Question: I want to update my database on click of my checkbox

But I have no idea how I can capture the item no. of my item list by clicking the checkbox.
Here is my code:
'''
@Override
protected void onCreate(Bundle savedInstanceState) {
super.onCreate(savedInstanceState);
setContentView(R.layout.activity_bucket_item);
int value = getIntent().getExtras().getInt("bucketno");
DatabaseHandler myDbHelper = new DatabaseHandler(this);
BucketItem[] bucketItems = myDbHelper.getAllContacts(value);
BucketItemAdapter adapter = new BucketItemAdapter(this, R.layout.row_item, bucketItems);
listView2 = getListView();
View header = (View) getLayoutInflater().inflate(R.layout.row_header, null);
listView2.addHeaderView(header);
listView2.setAdapter(adapter);
'''
}
activity_bucket_item.xml
'''
<LinearLayout xmlns:android="http://schemas.android.com/apk/res/android"
android:orientation="vertical"
android:layout_width="fill_parent"
android:layout_height="fill_parent">
<ListView
android:id="@android:id/list"
android:layout_width="fill_parent"
android:layout_height="fill_parent"
android:layout_weight="1"
/>
</LinearLayout>
'''
row_item.xml
'''
<LinearLayout xmlns:android="http://schemas.android.com/apk/res/android"
xmlns:tools="http://schemas.android.com/tools"
android:layout_width="fill_parent"
android:layout_height="wrap_content"
android:background="@color/lightgray"
android:orientation="horizontal" >
<CheckBox
android:id="@+id/completed"
android:layout_width="wrap_content"
android:layout_height="wrap_content" />
<TextView
android:id="@+id/bucketNo"
android:layout_width="29dp"
android:layout_height="wrap_content"
android:layout_marginLeft="5dp" />
<TextView
android:id="@+id/bucketItemName"
android:layout_width="match_parent"
android:layout_height="50dp"
android:layout_marginLeft="0dp"
android:layout_marginRight="10dp"
android:layout_weight="0.97" />
<TextView
android:id="@+id/bucketItemNo"
android:layout_width="fill_parent"
android:layout_height="fill_parent"
android:visibility="gone" />
</LinearLayout>
'''
How can I click the checkbox, then call the update method of my database? any idea?
Note:
I have researched that I can override the
'''
onListItemClick(ListView listView, View v, int position,
long id)
'''
method to make this work, but I can't because I plan to use this method when the user click the item list, the description and image will pop-up.
Thank you
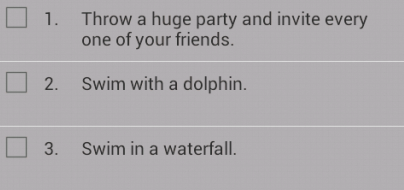
Answer: You can put some Id of row to your checkbox when creating view in adapter by setTag() method. Then extract it when you handle check state change. Something like this:
'''
public void onCheckedChanged(CompoundButton buttonView, boolean isChecked) {
int id = (Integer)buttonView.getTag();
}
'''